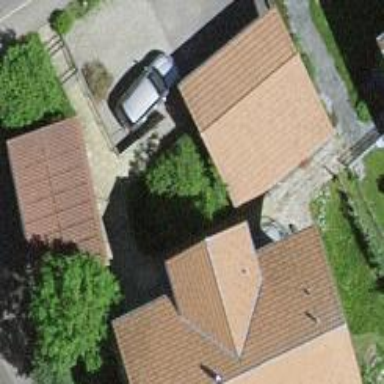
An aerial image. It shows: Garage.